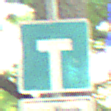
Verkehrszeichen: Sackgasse
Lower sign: HinweisGeaenderteVorfahrtVerkehrsfuehrungVerkehrsregelung3
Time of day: MorningAfternoon
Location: Outdoor (RoadRail)
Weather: Clear
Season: NotSpecified
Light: Natural